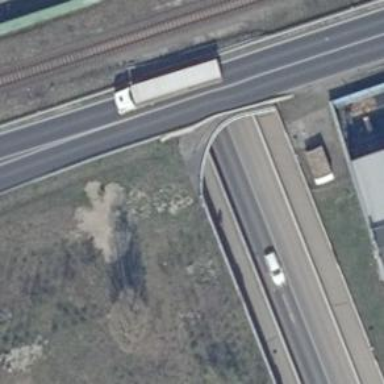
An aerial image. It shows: Primary highway passing through tunnel with asphalt surface. There are sidewalks on both sides and cycle track.